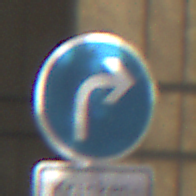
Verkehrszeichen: VorgeschriebeneFahrtrichtungRechts
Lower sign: BesondereFahrzeugeUndTransportgueter4
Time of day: MorningAfternoon
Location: Outdoor (Urban)
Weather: PartlyCloudy
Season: NotSpecified
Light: Natural